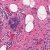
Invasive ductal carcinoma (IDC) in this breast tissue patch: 0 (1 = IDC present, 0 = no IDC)